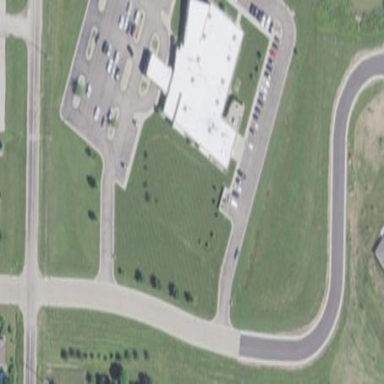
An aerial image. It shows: Clinic building providing healthcare services.